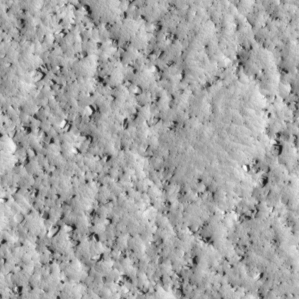
Label: non_frost